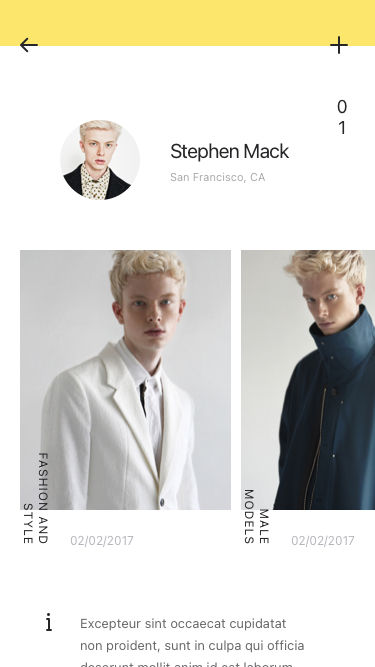
Text in this UI design:
Stephen Mack
San Francisco, CA
01
Male models
02/02/2017
02/02/2017
Excepteur sint occaecat cupidatat non proident, sunt in culpa qui officia deserunt mollit anim id est laborum.